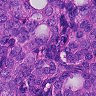
Metastatic tissue present: yes